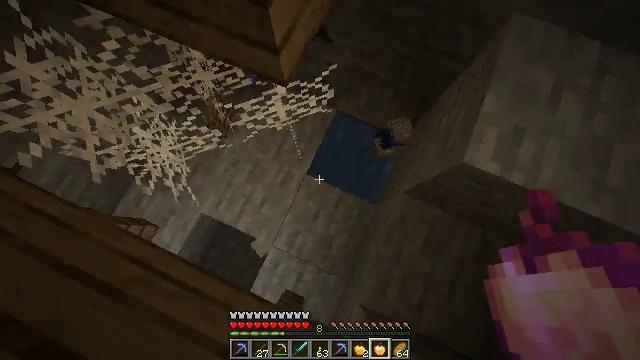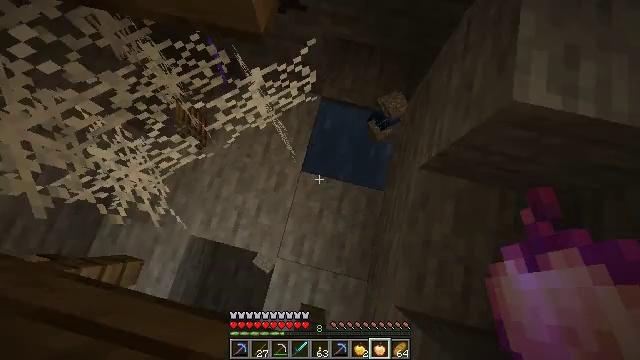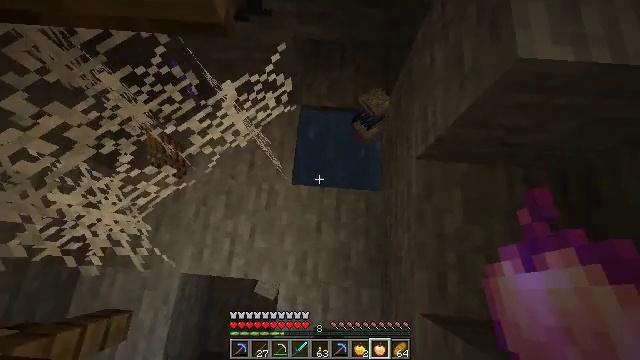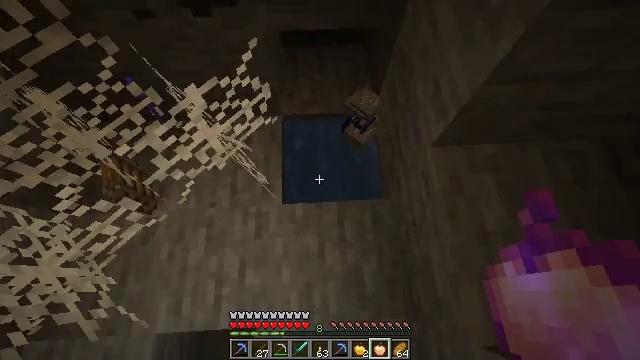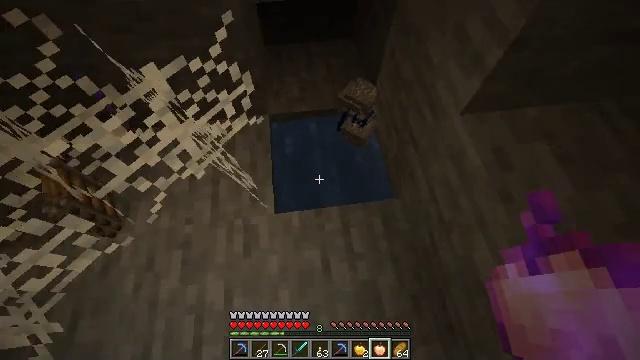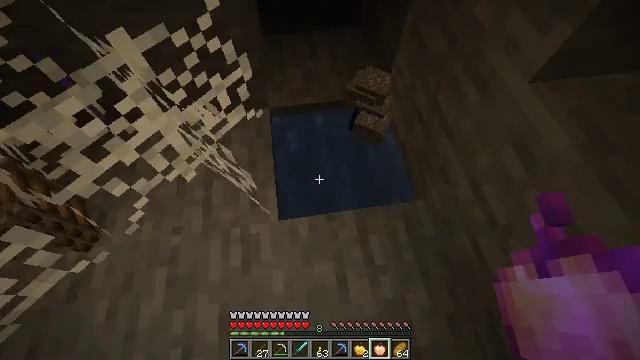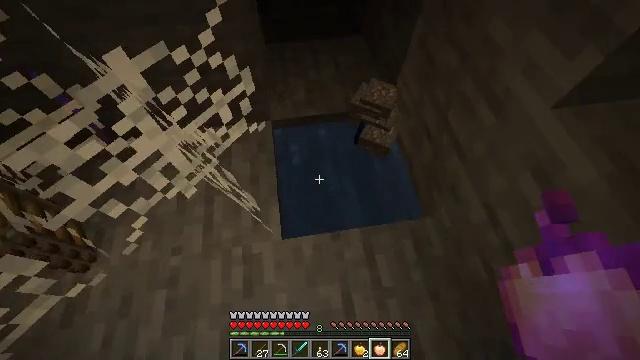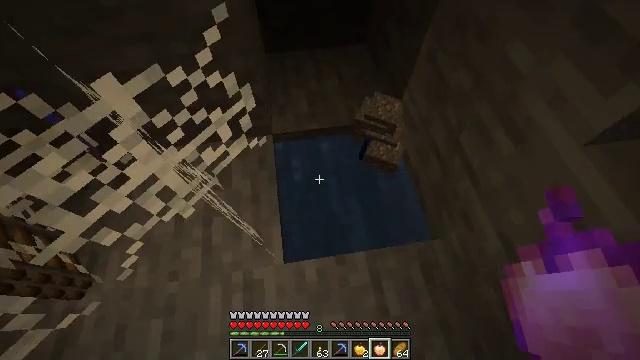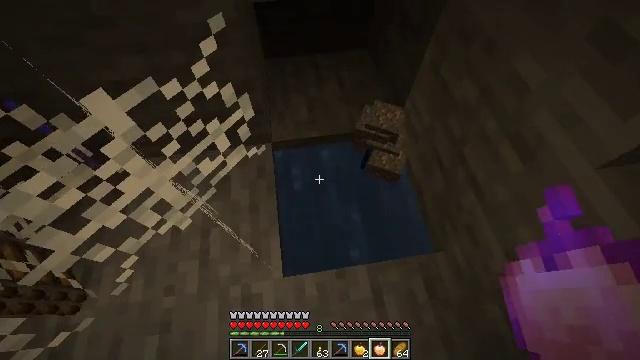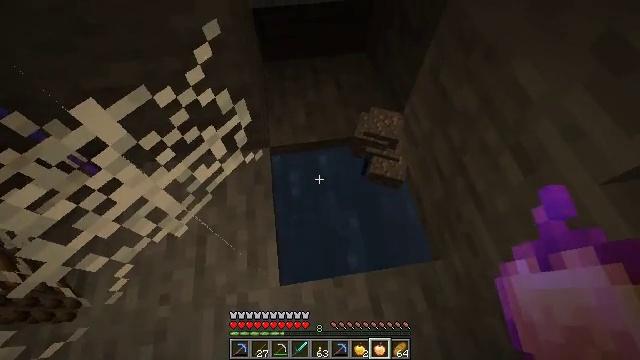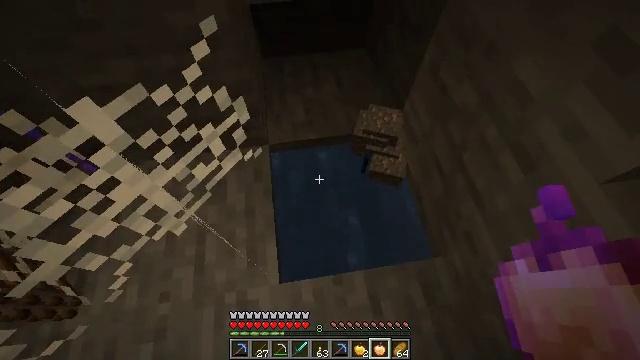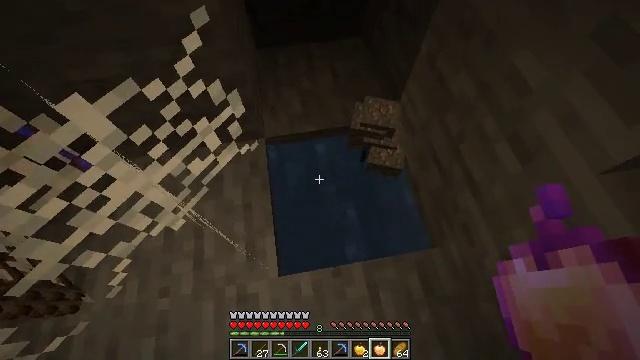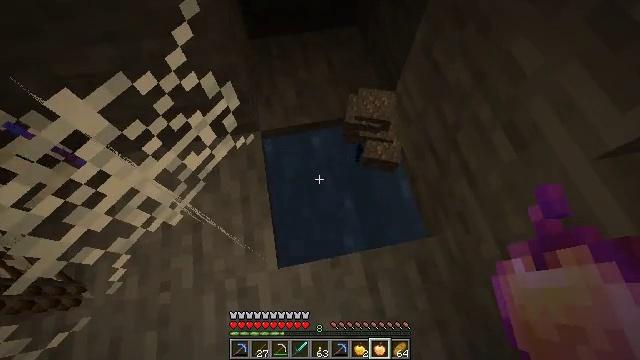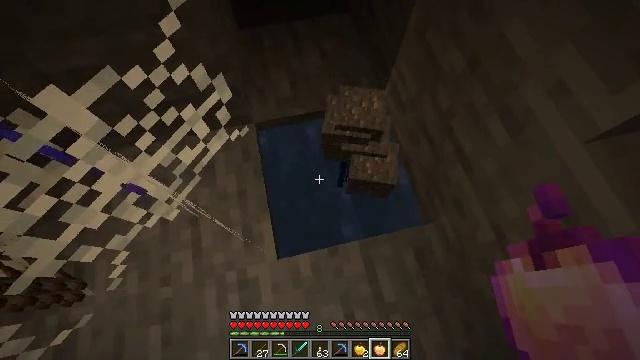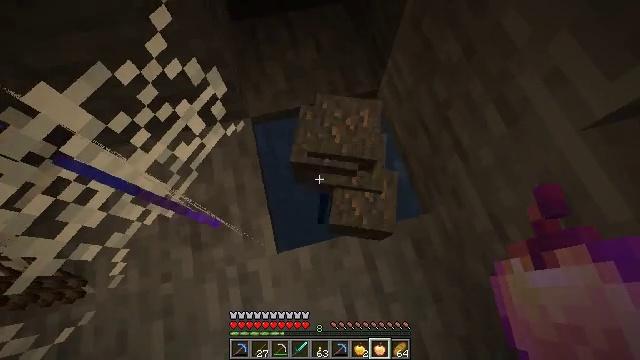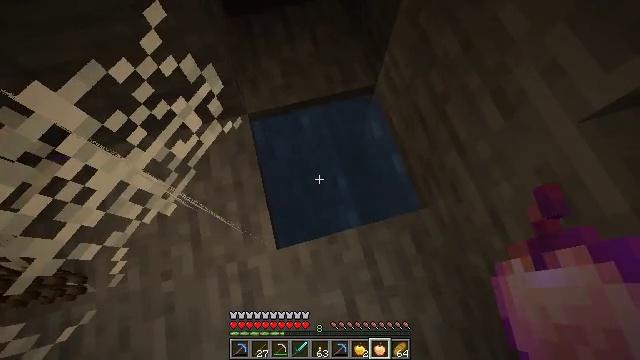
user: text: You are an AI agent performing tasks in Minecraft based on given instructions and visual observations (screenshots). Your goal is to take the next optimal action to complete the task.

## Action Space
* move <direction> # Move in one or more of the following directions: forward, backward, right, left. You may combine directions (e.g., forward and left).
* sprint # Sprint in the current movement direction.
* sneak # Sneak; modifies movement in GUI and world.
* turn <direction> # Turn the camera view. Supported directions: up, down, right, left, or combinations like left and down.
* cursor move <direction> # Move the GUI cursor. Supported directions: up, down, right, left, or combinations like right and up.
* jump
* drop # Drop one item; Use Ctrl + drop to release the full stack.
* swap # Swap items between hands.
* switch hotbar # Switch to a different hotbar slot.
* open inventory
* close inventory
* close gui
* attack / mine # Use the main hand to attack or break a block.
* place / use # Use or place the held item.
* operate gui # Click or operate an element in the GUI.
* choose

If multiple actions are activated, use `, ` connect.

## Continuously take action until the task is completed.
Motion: motion action
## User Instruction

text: Drop an iron helmet.
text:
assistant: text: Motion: turn right
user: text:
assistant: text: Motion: turn right and up
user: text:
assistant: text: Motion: turn right and up
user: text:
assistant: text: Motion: turn right and up
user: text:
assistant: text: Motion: move forward, turn right and up
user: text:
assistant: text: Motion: move forward
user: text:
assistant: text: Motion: move forward
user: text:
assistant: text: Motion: move forward
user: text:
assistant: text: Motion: move forward
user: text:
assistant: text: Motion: move forward
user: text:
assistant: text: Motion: turn right and down
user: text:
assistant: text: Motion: turn right and down
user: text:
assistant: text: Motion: turn right and down
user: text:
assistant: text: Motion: turn right and down
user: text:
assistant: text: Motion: no_op
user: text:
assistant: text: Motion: move forward, turn right and down
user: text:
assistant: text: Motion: move forward
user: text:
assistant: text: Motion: move forward, turn right
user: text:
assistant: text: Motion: move forward, turn right
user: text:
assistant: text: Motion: move forward
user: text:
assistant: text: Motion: no_op
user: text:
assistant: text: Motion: no_op
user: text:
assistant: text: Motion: no_op
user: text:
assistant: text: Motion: move right
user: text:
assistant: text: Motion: move right
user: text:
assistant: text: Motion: move back and move right
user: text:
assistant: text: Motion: move back and move right, turn left
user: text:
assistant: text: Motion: move back and move right, turn left
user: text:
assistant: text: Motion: move back and move right, turn left
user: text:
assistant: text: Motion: move right, turn left